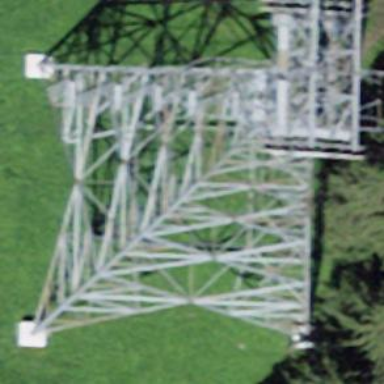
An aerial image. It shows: Pylon used for aerialway.